Question: This code snippet is from a teammate of mine, his title is "Full Stack Developer". He mostly writes PHP. I found this code at the end of a .php file and asked him to move it to a separate .js file for testability, maintainability... just some best practices.
He denied, he actually said this code is "extremely simple" and refactoring just makes it more complicated without any benefits. He talked about KISS, about performance...

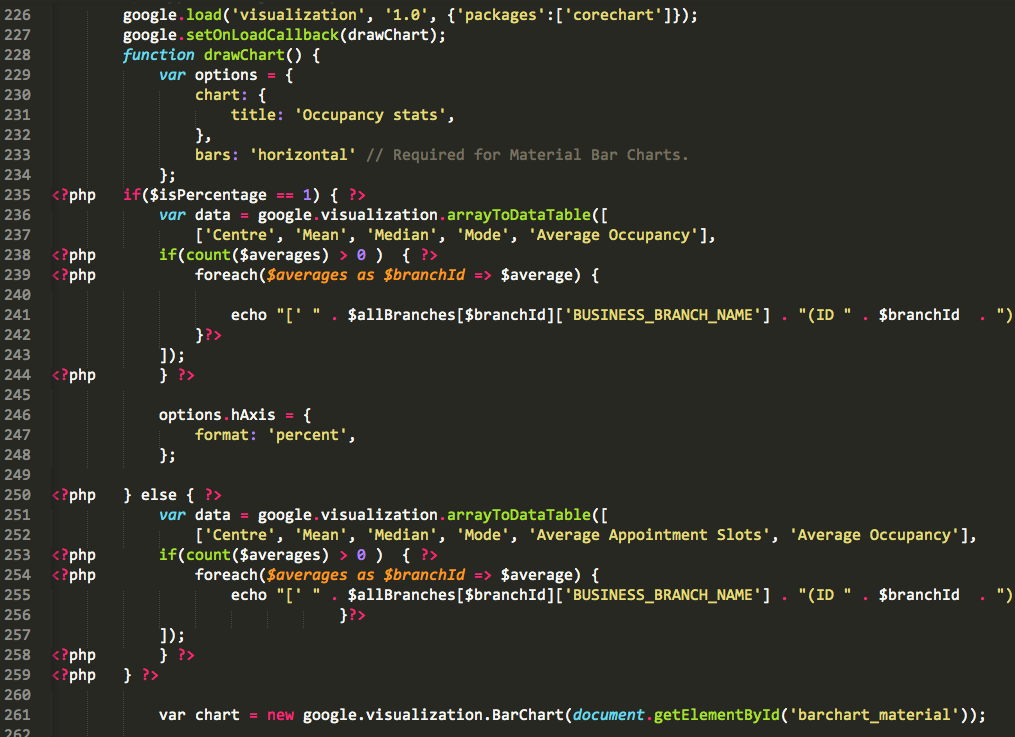
Answer: Just tell him story about <URL>, etc. and then fire him.